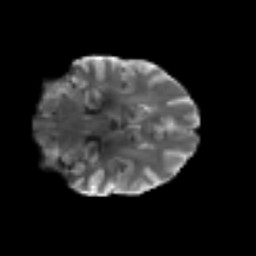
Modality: T2w
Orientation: coronal
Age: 75
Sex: male
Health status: ill
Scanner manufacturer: siemens
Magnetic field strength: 3 T
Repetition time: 8.7 s
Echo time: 0.11 s